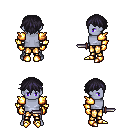
a pixel art fantasy rpg character, male body template, dark elf, purple skin, gold arm armor, gold greaves, raven short bangs hairstyle, gold gloves, gold boots, dagger, four views (front, back, left, right), 2x2 character sprite sheet, small pixel art, hard edges, no anti-aliasing